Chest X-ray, AP view. Patient: 62 years old, sex M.
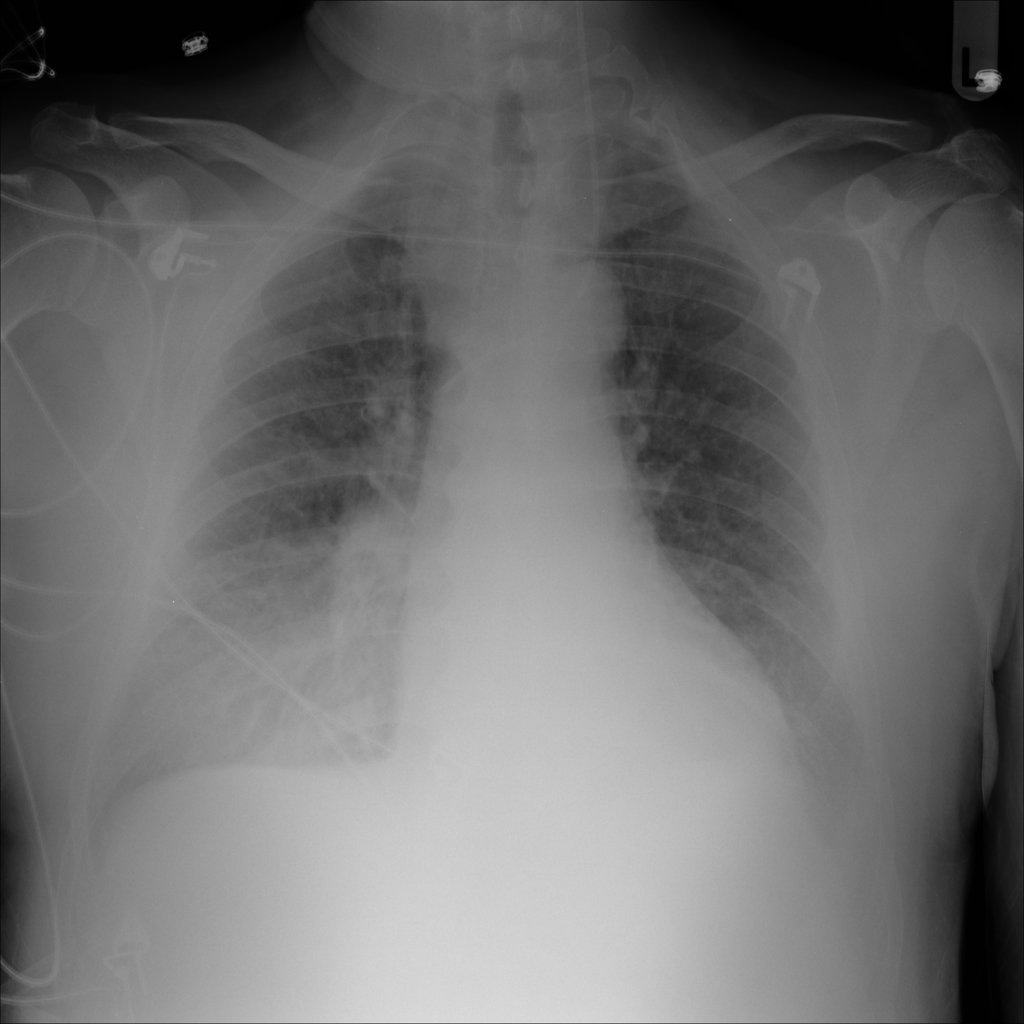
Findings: Effusion